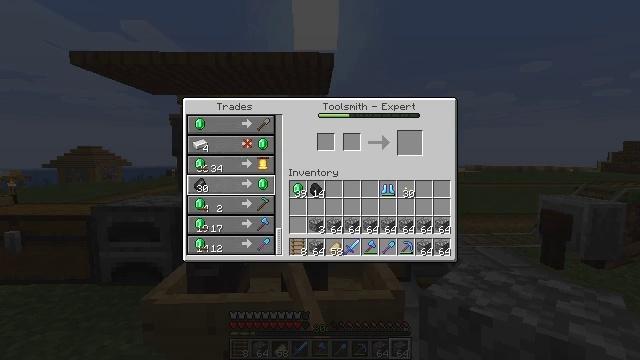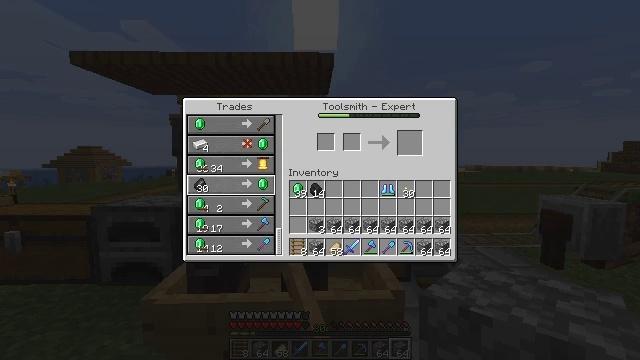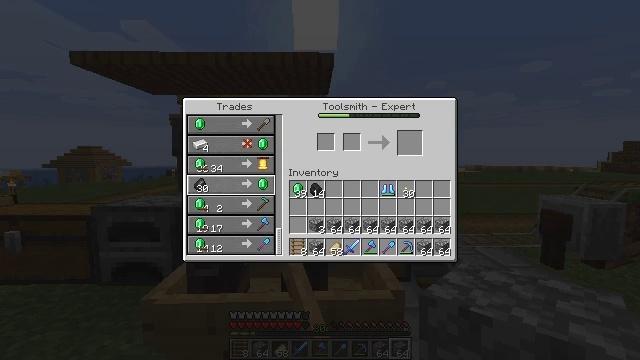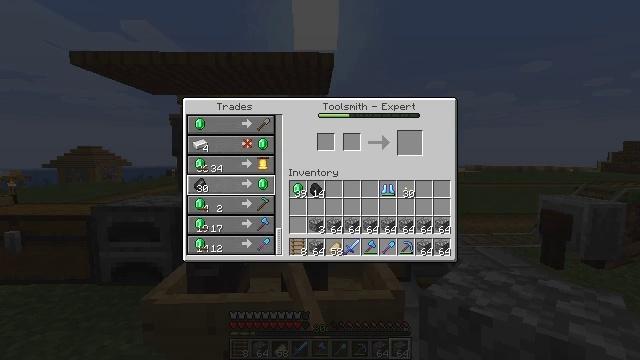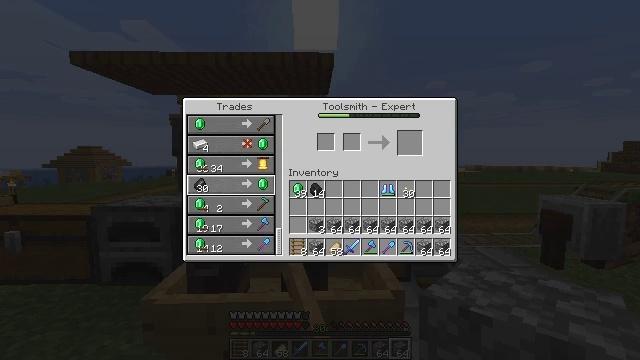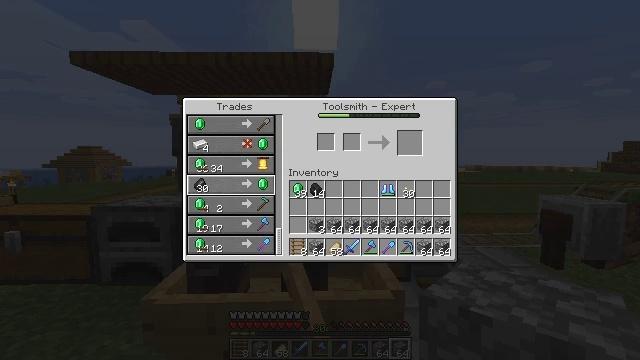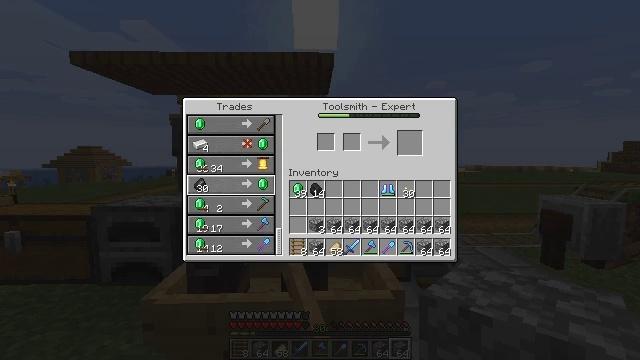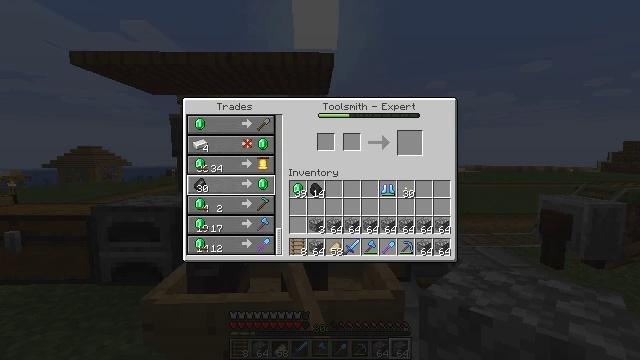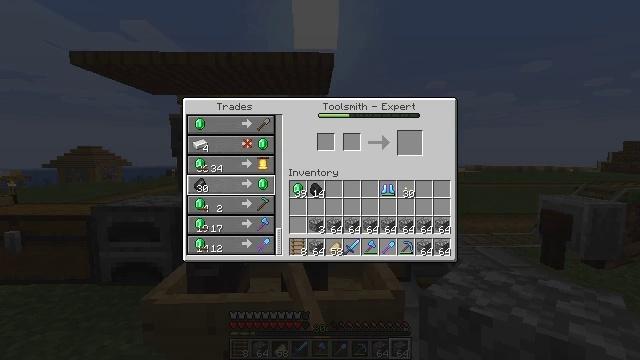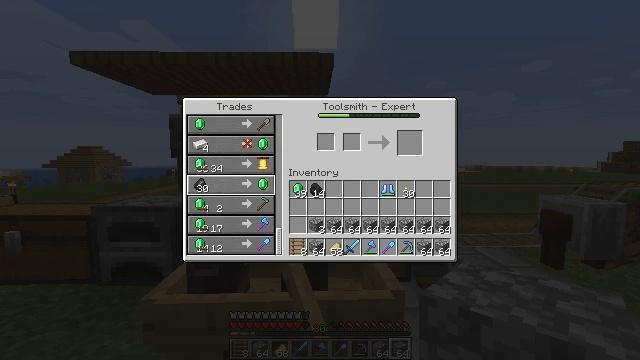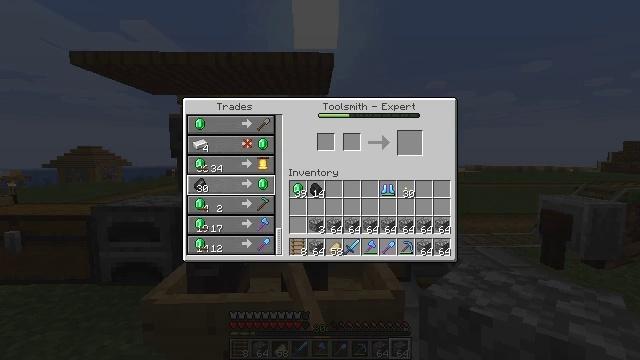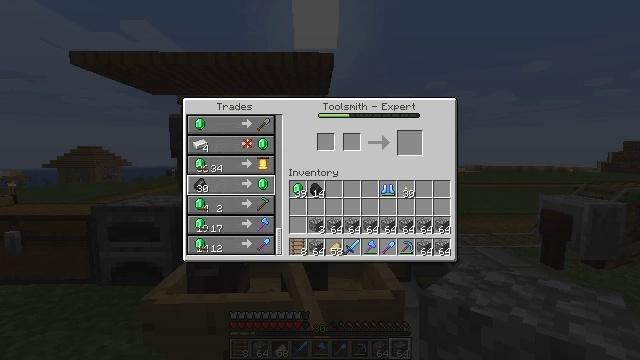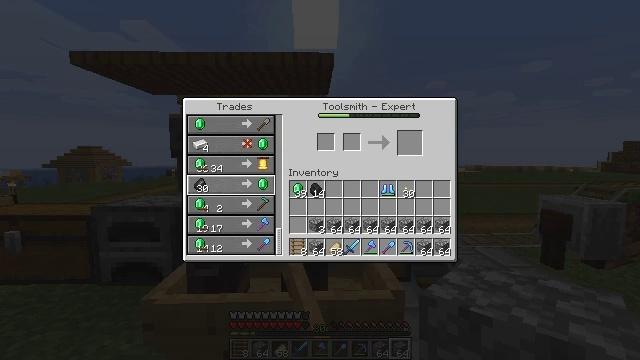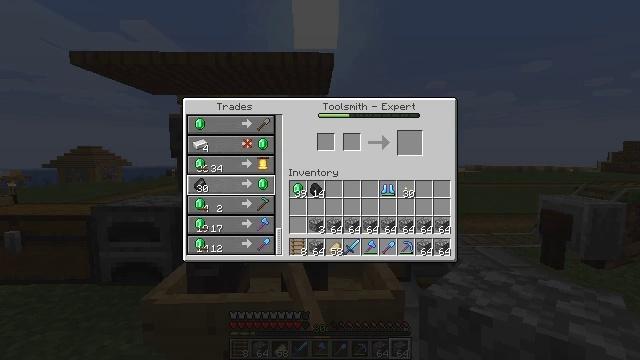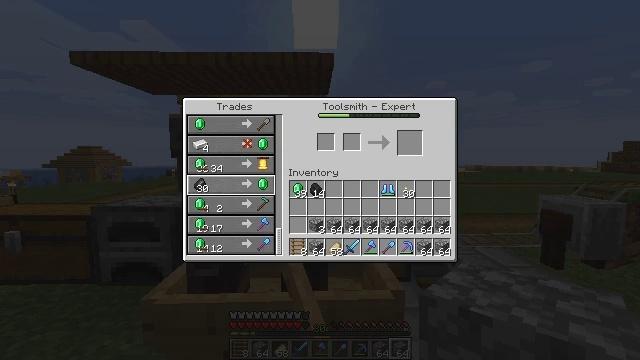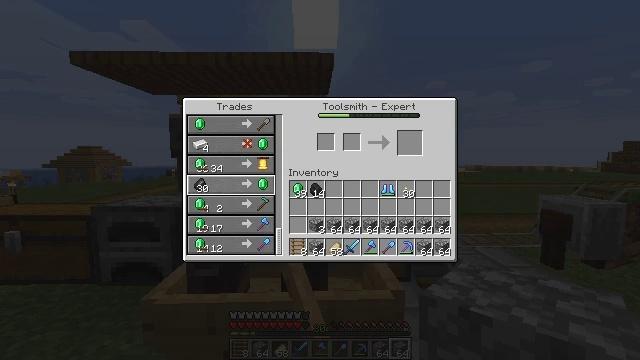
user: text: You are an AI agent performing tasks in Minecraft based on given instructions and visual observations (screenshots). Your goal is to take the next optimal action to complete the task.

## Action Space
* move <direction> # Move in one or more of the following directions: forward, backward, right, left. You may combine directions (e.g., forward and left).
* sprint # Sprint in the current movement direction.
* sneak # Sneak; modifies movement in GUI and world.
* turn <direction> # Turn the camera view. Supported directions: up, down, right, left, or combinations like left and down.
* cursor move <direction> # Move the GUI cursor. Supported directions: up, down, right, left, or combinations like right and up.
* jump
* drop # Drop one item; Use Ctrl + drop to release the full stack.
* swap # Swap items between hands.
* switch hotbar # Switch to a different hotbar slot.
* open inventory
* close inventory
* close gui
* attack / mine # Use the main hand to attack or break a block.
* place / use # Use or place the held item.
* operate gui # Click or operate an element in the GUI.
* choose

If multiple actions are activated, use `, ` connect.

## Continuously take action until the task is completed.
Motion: motion action
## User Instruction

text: Open the crafting table to craft a diamond hoe.
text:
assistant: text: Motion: no_op
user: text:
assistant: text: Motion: no_op
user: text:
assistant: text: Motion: no_op
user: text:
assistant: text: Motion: no_op
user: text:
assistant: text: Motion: no_op
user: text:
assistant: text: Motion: no_op
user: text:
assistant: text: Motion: no_op
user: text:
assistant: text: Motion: no_op
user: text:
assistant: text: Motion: no_op
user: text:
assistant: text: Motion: no_op
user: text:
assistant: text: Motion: no_op
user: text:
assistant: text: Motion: no_op
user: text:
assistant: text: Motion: no_op
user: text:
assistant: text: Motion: no_op
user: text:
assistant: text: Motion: no_op
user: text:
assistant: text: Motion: no_op
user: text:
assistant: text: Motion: no_op
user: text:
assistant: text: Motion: no_op
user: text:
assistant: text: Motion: no_op
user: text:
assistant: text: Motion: no_op
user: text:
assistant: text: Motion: no_op
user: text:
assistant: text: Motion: no_op
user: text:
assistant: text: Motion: no_op
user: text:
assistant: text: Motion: no_op
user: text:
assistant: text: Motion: no_op
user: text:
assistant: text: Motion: no_op
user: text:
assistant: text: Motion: no_op
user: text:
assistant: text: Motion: no_op
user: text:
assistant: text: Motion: no_op
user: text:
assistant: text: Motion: no_op